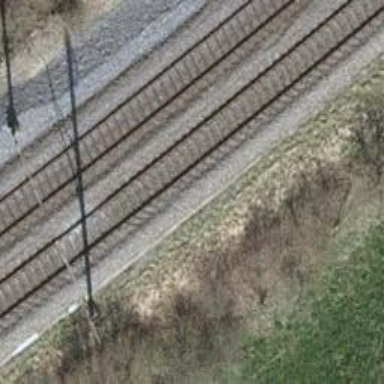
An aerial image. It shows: Single railway track with electrified contact line.